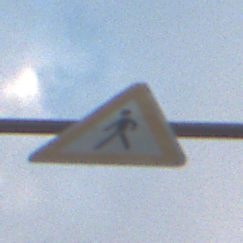
Verkehrszeichen: FussgaengerRechts
Umgebung: Outdoor, Nature
Tageszeit: SunriseSunset
Wetter: PartlyCloudy
Licht: Natural
Jahreszeit: NotSpecified
Kontrast: LowContrast